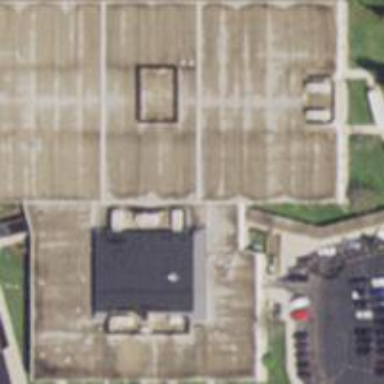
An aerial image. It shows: School.